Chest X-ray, PA view. Patient: 47 years old, sex F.
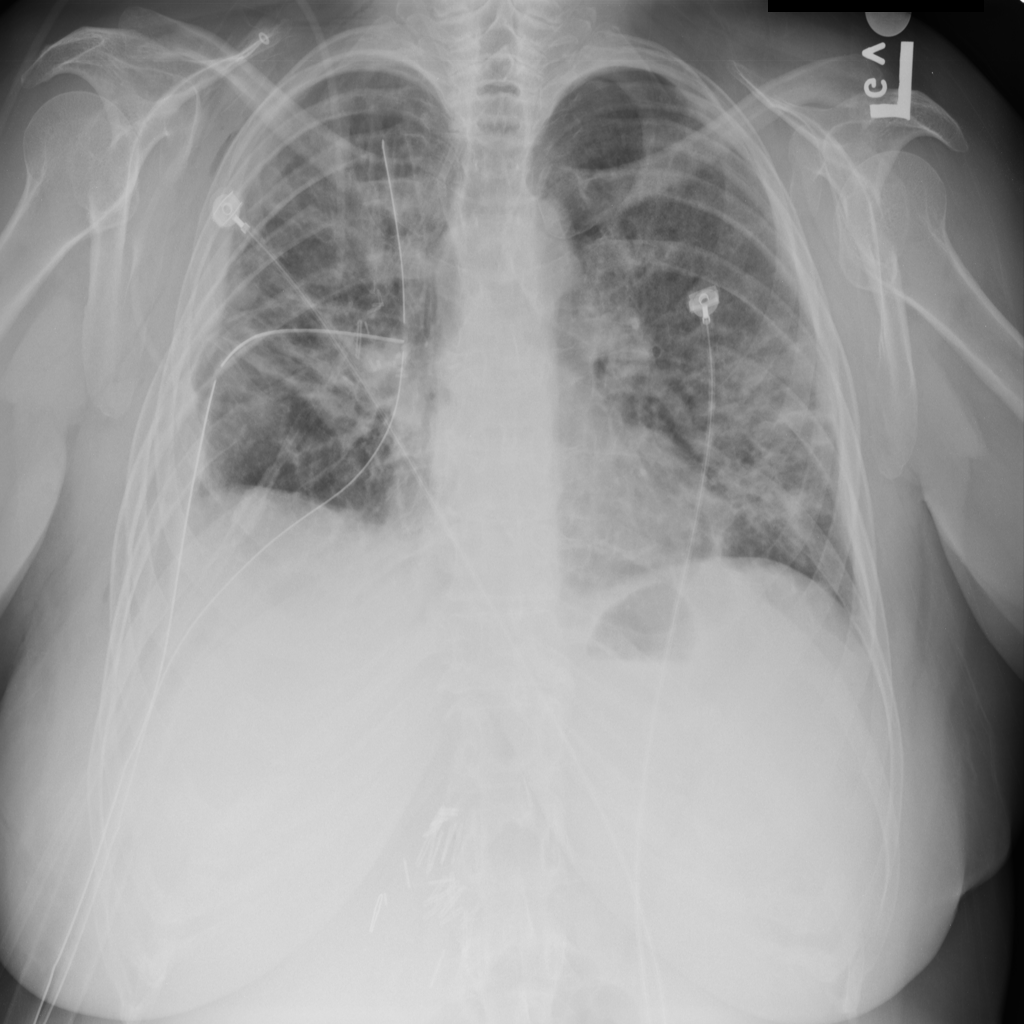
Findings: Atelectasis, Infiltration